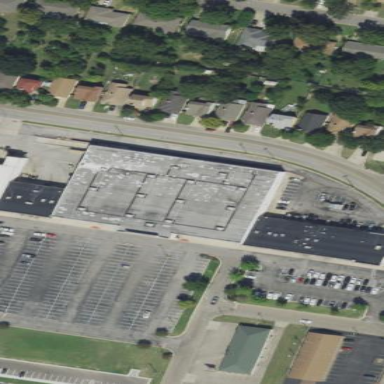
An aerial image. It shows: Building.